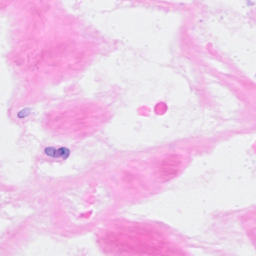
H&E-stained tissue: Breast